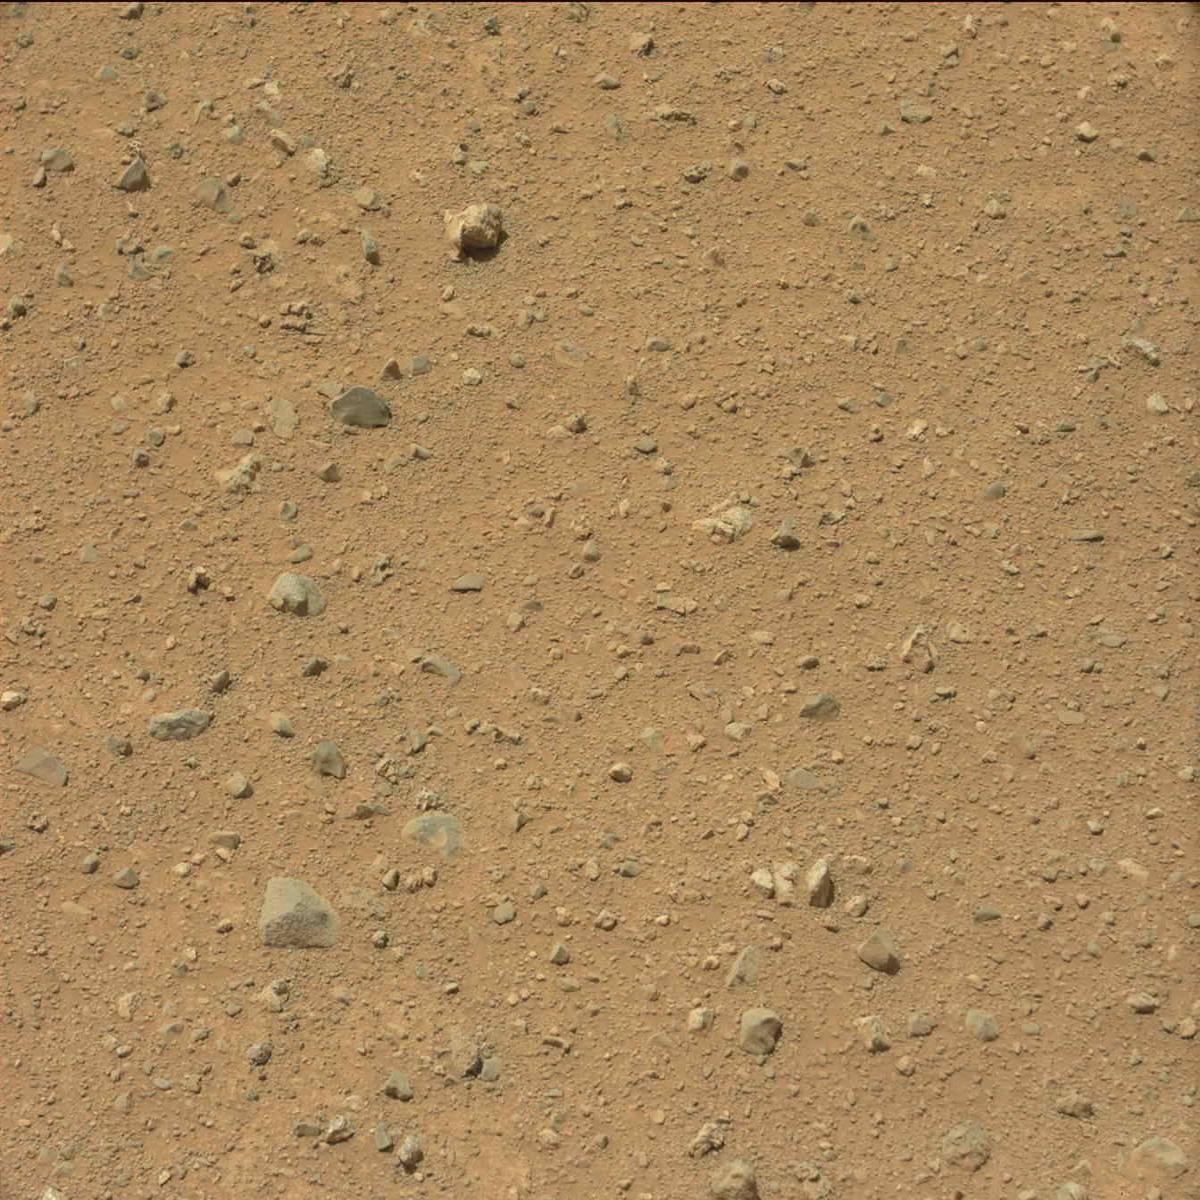
Terrain classes present: Bedrock, Rock, Sand / Soil